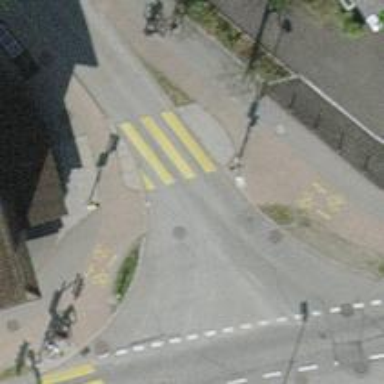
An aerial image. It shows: Road crossing with traffic signals.